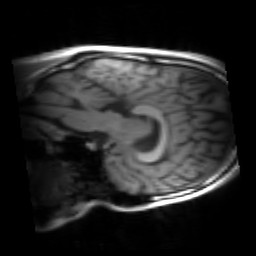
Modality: inplaneT1
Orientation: sagittal
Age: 19
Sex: male
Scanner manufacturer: siemens
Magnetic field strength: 3 T
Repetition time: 1.2 s
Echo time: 0.00251 s